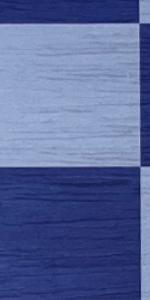
Label: Empty